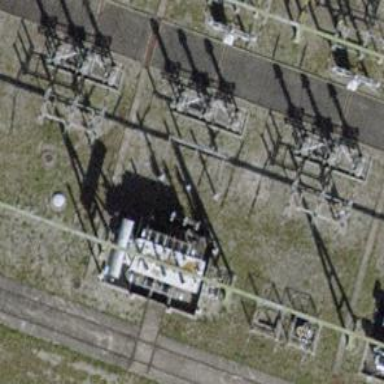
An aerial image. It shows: Power line in the image.